Field crop: tomato
Growth stage: 1
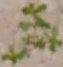
Species: portulaca